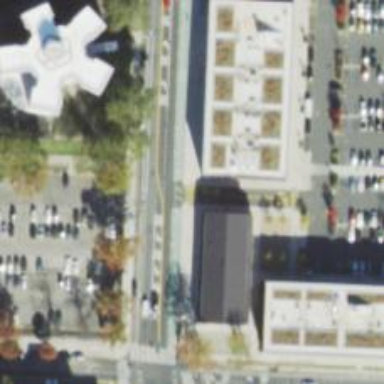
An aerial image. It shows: Service road with separate asphalt sidewalk.